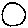
Label: circle